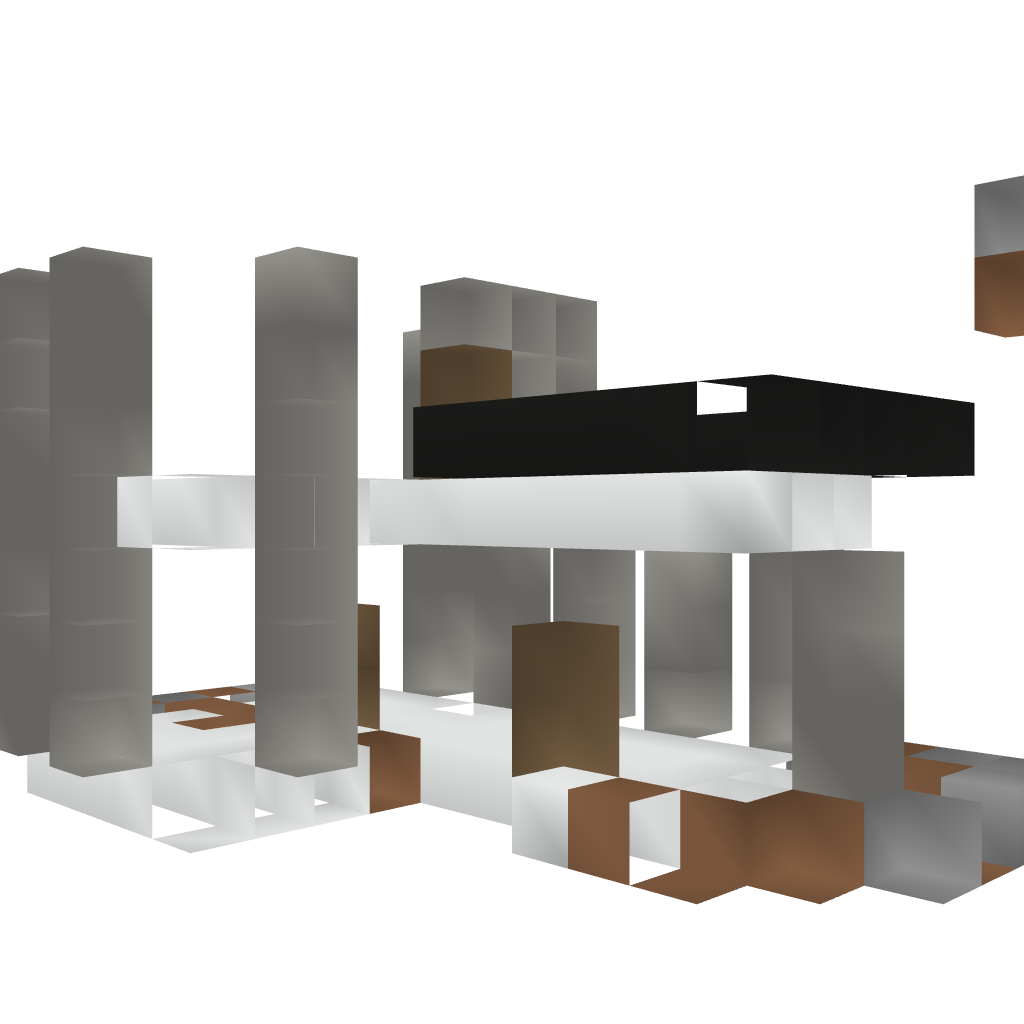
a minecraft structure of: Modern House #1